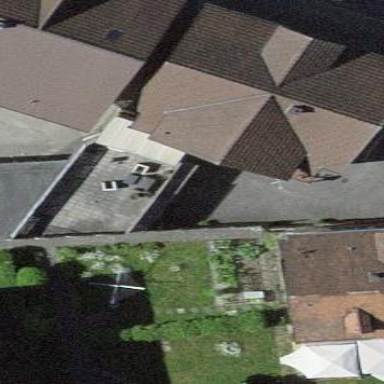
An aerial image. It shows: Garage.